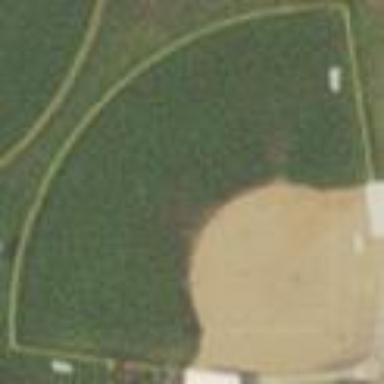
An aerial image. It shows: Softball pitch for leisure land activities.